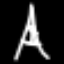
Label: The Eiffel Tower